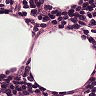
Metastatic tissue present: no